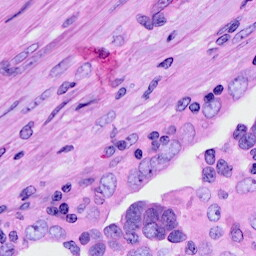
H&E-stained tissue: Ovarian